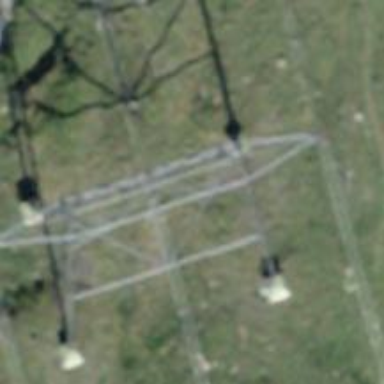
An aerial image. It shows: Power tower.